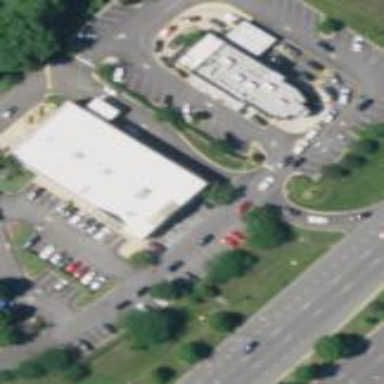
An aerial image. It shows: Retail building.